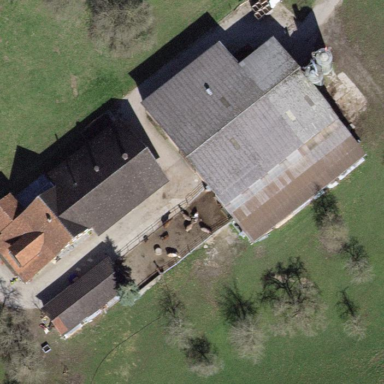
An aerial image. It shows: Farmyard area.